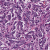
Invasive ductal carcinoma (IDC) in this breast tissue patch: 1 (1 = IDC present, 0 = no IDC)